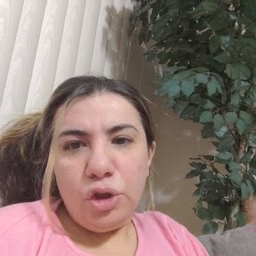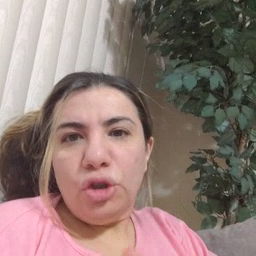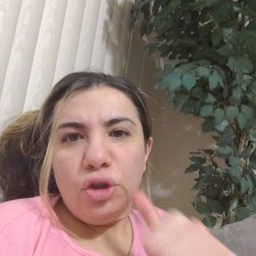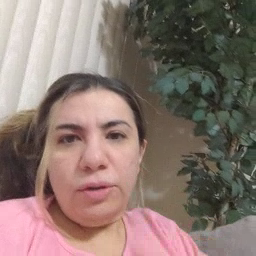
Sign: girl